Question: Im created a game in cocos2d, because i wanted to use some UIKit elements i found kobold2d.
I ported the game, but the problem is that my iPhone stimulator is rotated,
but not the node that is shows.
Do is have to use:
'''
background.rotation = 270;
'''
For every sprite that i create or did i overlooked a method
i'm using Kobold2D v2.0.3 in combination with xCode 4.5.
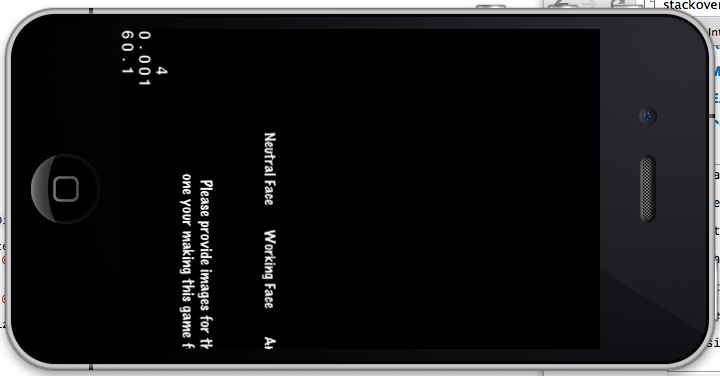
Answer: In KKAppDelegate.m, change this line:
'''
// set the Navigation Controller as the root view controller
[window addSubview:navController.view];
'''
to this:
'''
// set the Navigation Controller as the root view controller
window.rootViewController = navController;
'''
I'll release an updated version soon.